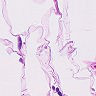
Metastatic tissue present: no